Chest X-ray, AP view. Patient: 27 years old, sex M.
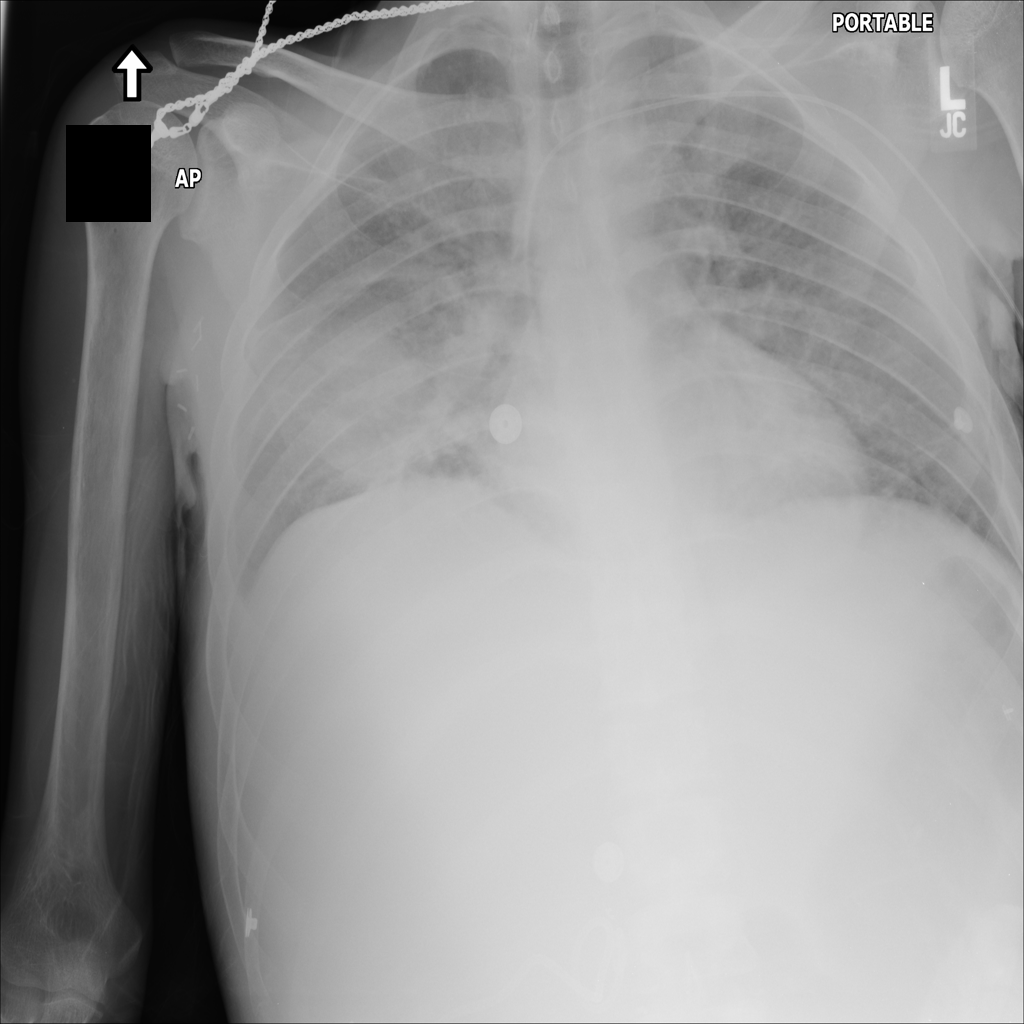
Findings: No Finding